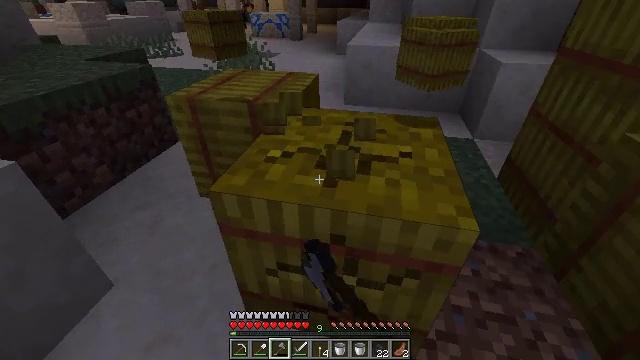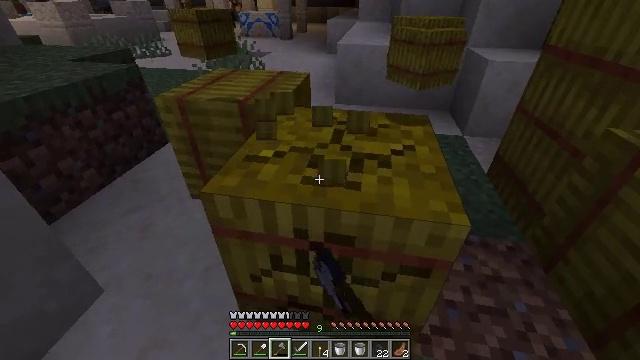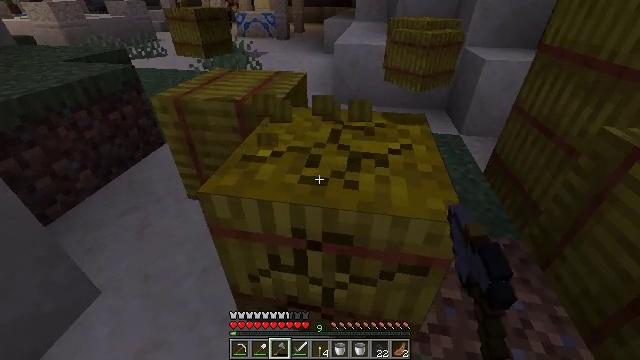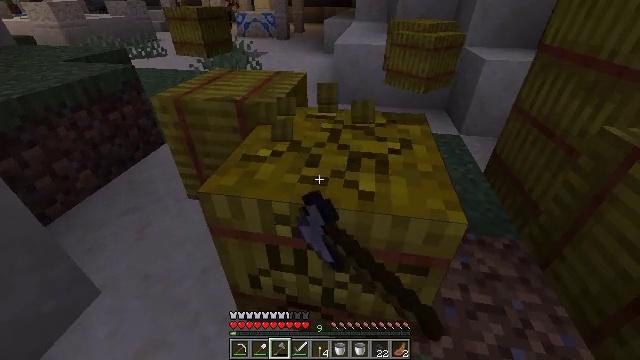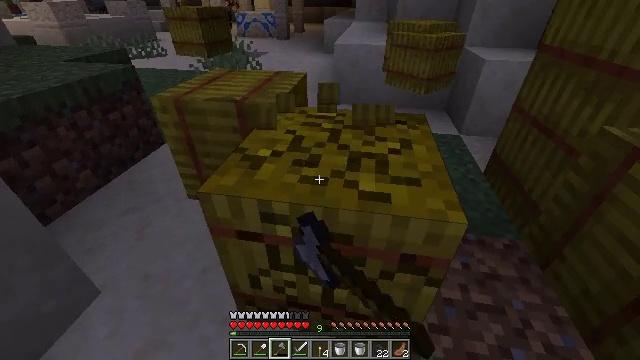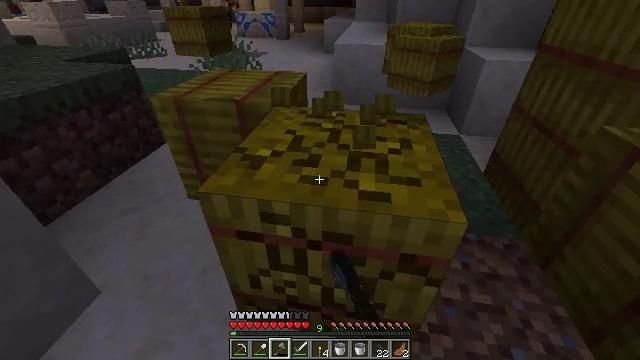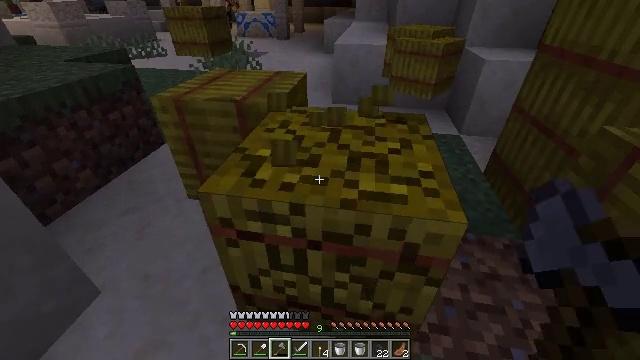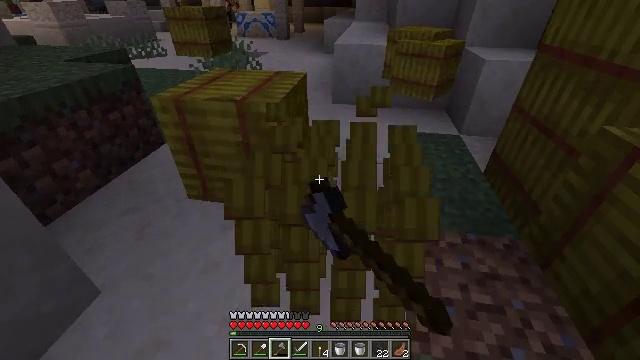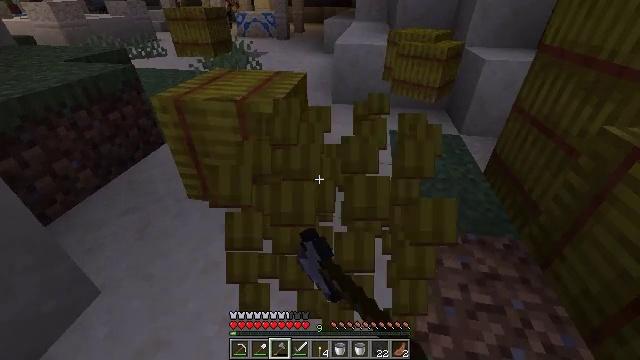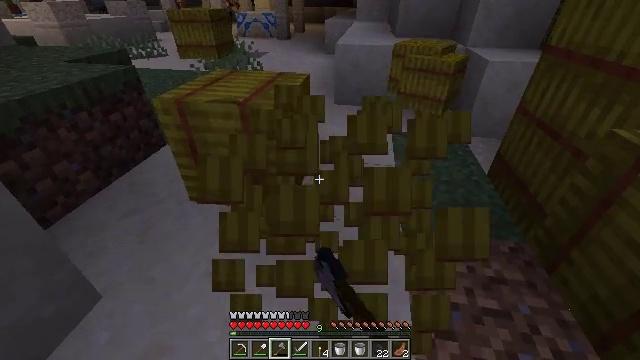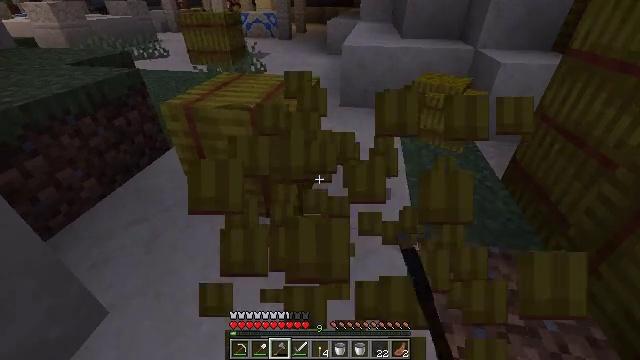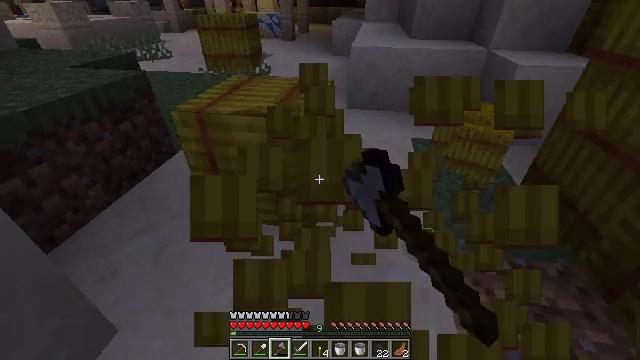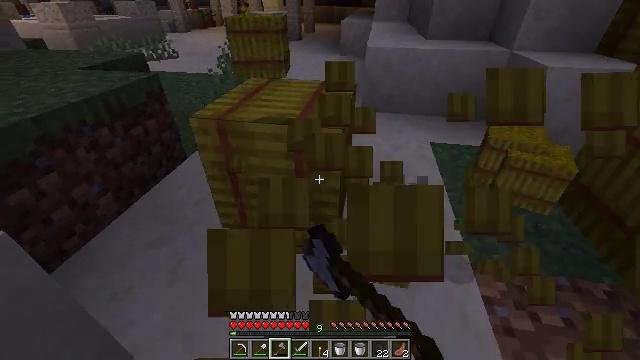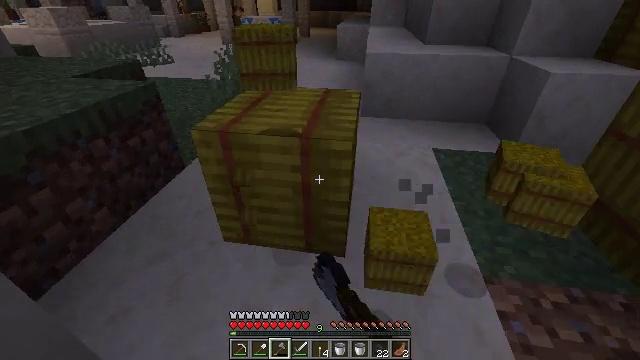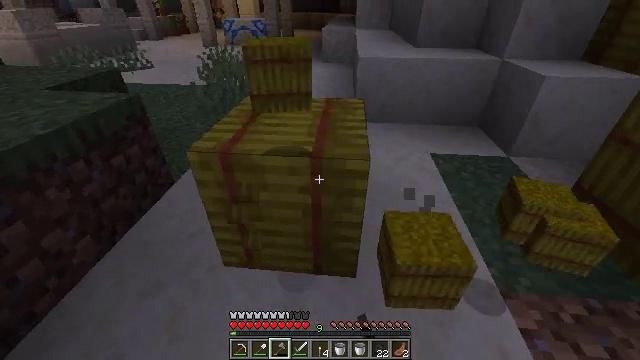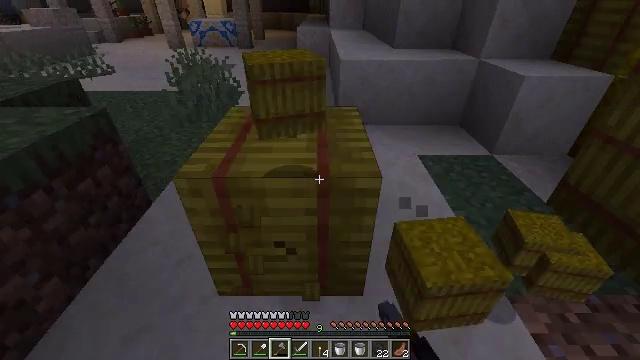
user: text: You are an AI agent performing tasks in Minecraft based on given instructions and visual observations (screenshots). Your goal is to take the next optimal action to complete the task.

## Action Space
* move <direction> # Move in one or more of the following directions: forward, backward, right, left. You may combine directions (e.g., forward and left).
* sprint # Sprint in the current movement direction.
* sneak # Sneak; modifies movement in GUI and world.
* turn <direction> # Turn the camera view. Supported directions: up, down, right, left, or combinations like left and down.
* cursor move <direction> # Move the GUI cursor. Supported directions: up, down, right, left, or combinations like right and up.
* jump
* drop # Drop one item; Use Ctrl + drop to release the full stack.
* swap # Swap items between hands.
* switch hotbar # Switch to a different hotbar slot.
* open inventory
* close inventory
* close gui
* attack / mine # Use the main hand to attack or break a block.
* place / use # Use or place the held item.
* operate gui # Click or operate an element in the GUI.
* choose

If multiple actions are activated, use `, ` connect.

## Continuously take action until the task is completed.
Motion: motion action
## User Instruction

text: Collect a hay block for crafting.
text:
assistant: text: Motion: turn right, attack / mine
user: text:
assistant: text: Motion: attack / mine
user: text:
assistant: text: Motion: attack / mine
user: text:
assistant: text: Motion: attack / mine
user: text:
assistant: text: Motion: attack / mine
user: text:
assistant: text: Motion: attack / mine
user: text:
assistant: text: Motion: attack / mine
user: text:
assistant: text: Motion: attack / mine
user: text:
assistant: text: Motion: move forward and move left, attack / mine
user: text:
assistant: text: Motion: move forward and move left, attack / mine
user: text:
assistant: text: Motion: move forward and move left, attack / mine
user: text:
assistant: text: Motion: move forward and move left, attack / mine
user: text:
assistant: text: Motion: move forward and move left, turn right, attack / mine
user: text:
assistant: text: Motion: move forward and move left, turn right, attack / mine
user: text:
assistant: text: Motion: move forward and move left, turn right, attack / mine
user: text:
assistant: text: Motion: move forward, turn right, attack / mine
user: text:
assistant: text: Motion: turn right, attack / mine
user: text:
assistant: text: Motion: turn right, attack / mine
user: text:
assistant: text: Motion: turn right, attack / mine
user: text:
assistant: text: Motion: turn right, attack / mine
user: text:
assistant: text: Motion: turn right, attack / mine
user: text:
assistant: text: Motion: attack / mine
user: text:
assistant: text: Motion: attack / mine
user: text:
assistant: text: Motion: attack / mine
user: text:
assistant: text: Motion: attack / mine
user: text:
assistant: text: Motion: attack / mine
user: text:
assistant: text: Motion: attack / mine
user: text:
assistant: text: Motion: attack / mine
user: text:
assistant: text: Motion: attack / mine
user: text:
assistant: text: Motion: attack / mine